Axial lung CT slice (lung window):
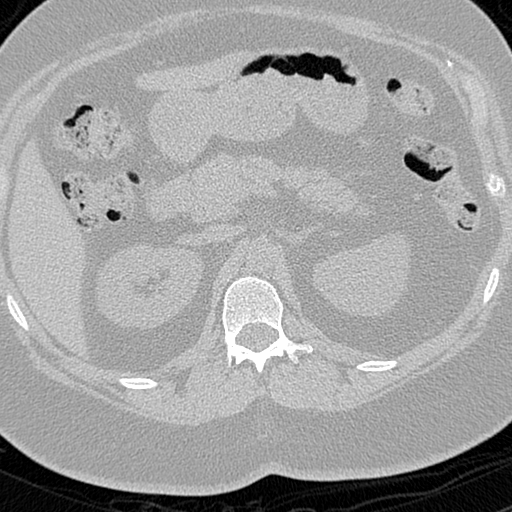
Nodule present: no